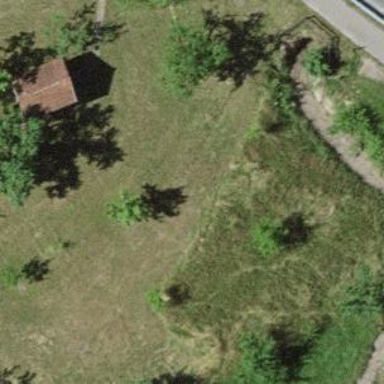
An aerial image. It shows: Isolated dwelling in remote location.